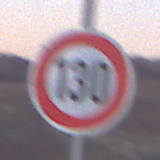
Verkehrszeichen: Geschwindigkeit130
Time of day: Dusk
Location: Outdoor (Nature)
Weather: Clear
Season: NotSpecified
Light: Natural